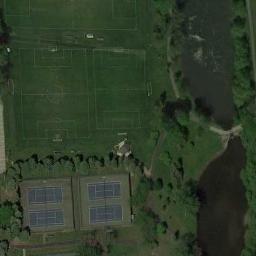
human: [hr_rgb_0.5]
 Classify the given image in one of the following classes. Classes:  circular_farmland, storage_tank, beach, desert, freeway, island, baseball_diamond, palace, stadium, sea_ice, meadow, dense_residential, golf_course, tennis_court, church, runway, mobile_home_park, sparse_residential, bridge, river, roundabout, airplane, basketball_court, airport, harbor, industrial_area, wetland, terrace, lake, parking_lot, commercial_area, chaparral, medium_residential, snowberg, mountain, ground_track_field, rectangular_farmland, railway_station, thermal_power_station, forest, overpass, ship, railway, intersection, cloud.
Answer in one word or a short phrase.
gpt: tennis_court